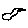
Label: bird